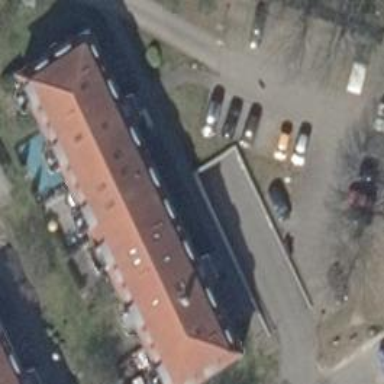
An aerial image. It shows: Parking entrance.